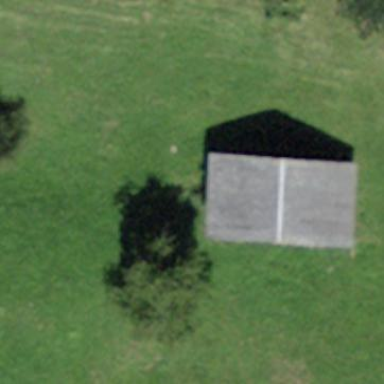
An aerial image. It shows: Farm auxiliary building.